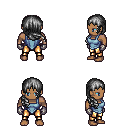
a pixel art fantasy rpg character, male body template, human, dark skin, blue vest, gold greaves, gray right-swept hairstyle, metal gloves, four views (front, back, left, right), 2x2 character sprite sheet, small pixel art, hard edges, no anti-aliasing